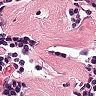
Metastatic tissue present: no